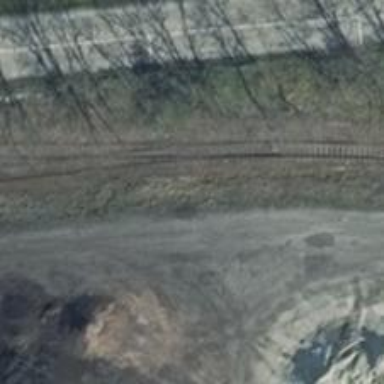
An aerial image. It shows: Railway switch.